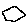
Label: hexagon